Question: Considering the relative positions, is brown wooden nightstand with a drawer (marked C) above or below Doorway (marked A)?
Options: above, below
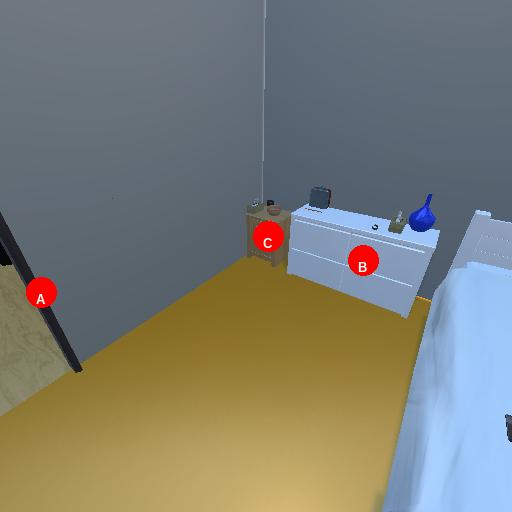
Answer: above